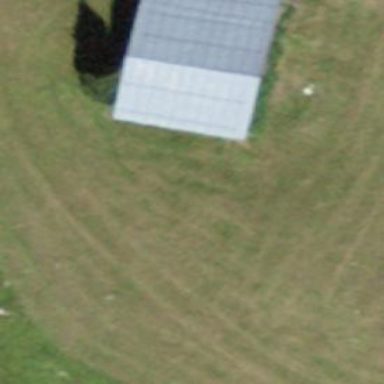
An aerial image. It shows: Shed.